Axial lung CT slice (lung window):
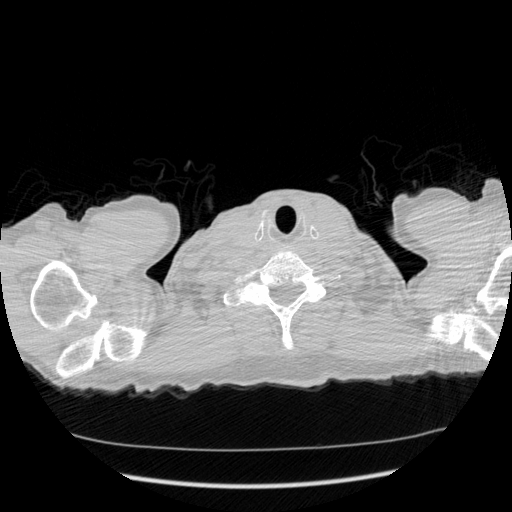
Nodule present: no